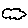
Label: cloud